Field crop: maize
Growth stage: 2
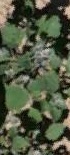
Species: maize